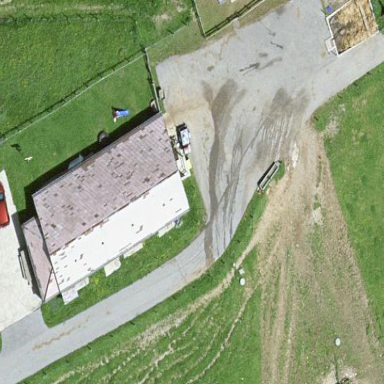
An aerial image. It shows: Farm auxiliary building.